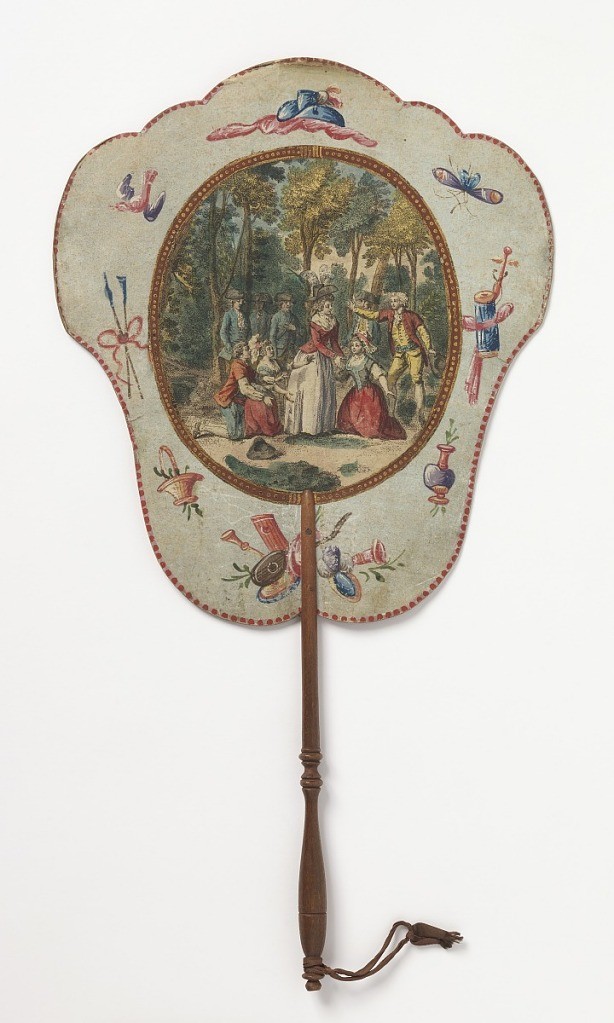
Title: Les Solitaires de Normandie
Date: ca. 1788
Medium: Engraved, hand-colored and painted paper leaf, turned wood handle
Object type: Handscreen
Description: Handscreen with paper leaf and turned wood handle. Obverse: oval medallion with a hand-colored engraving showing figures in a forested landscape, three of which are kneeling, surrounded by a framework of hand-painted motifs. Reverse: dialogue from the comic opera "Les Solitaires de Normandie."